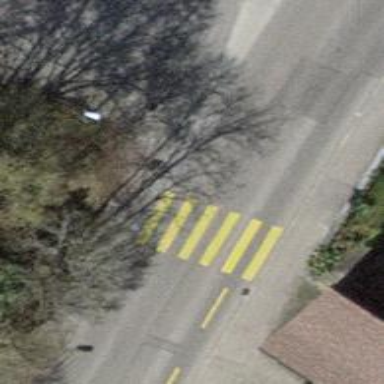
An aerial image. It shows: Zebra crossing on the road.